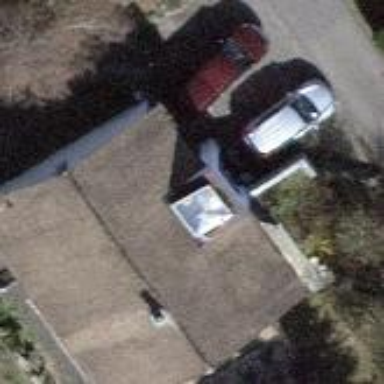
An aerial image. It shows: Simple house.